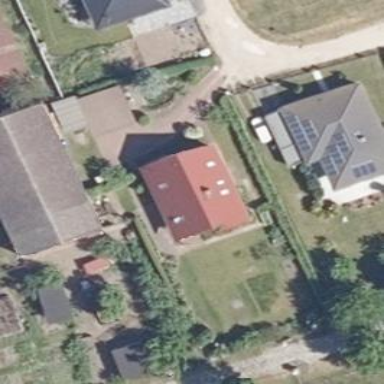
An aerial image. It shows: Detached house with gabled roof made of red roof tiles.